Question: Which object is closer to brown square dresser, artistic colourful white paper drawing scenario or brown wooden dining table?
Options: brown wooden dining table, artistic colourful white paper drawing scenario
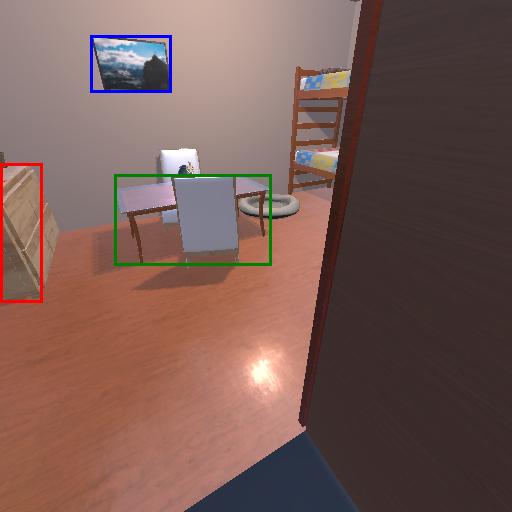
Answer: brown wooden dining table